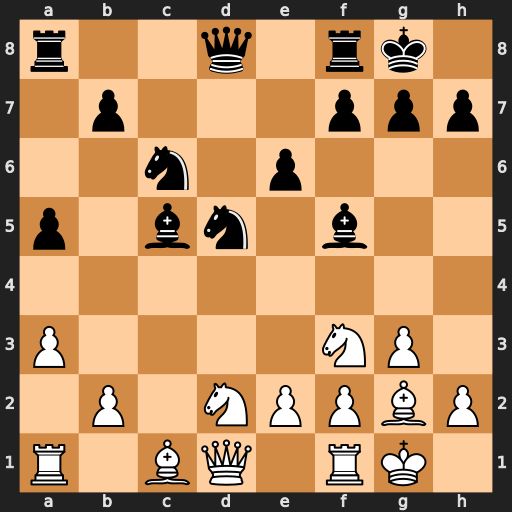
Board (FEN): r2q1rk1/1p3ppp/2n1p3/p1bn1b2/8/P4NP1/1P1NPPBP/R1BQ1RK1
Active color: w
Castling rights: -
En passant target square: -
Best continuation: e4 Ne3 fxe3